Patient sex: M
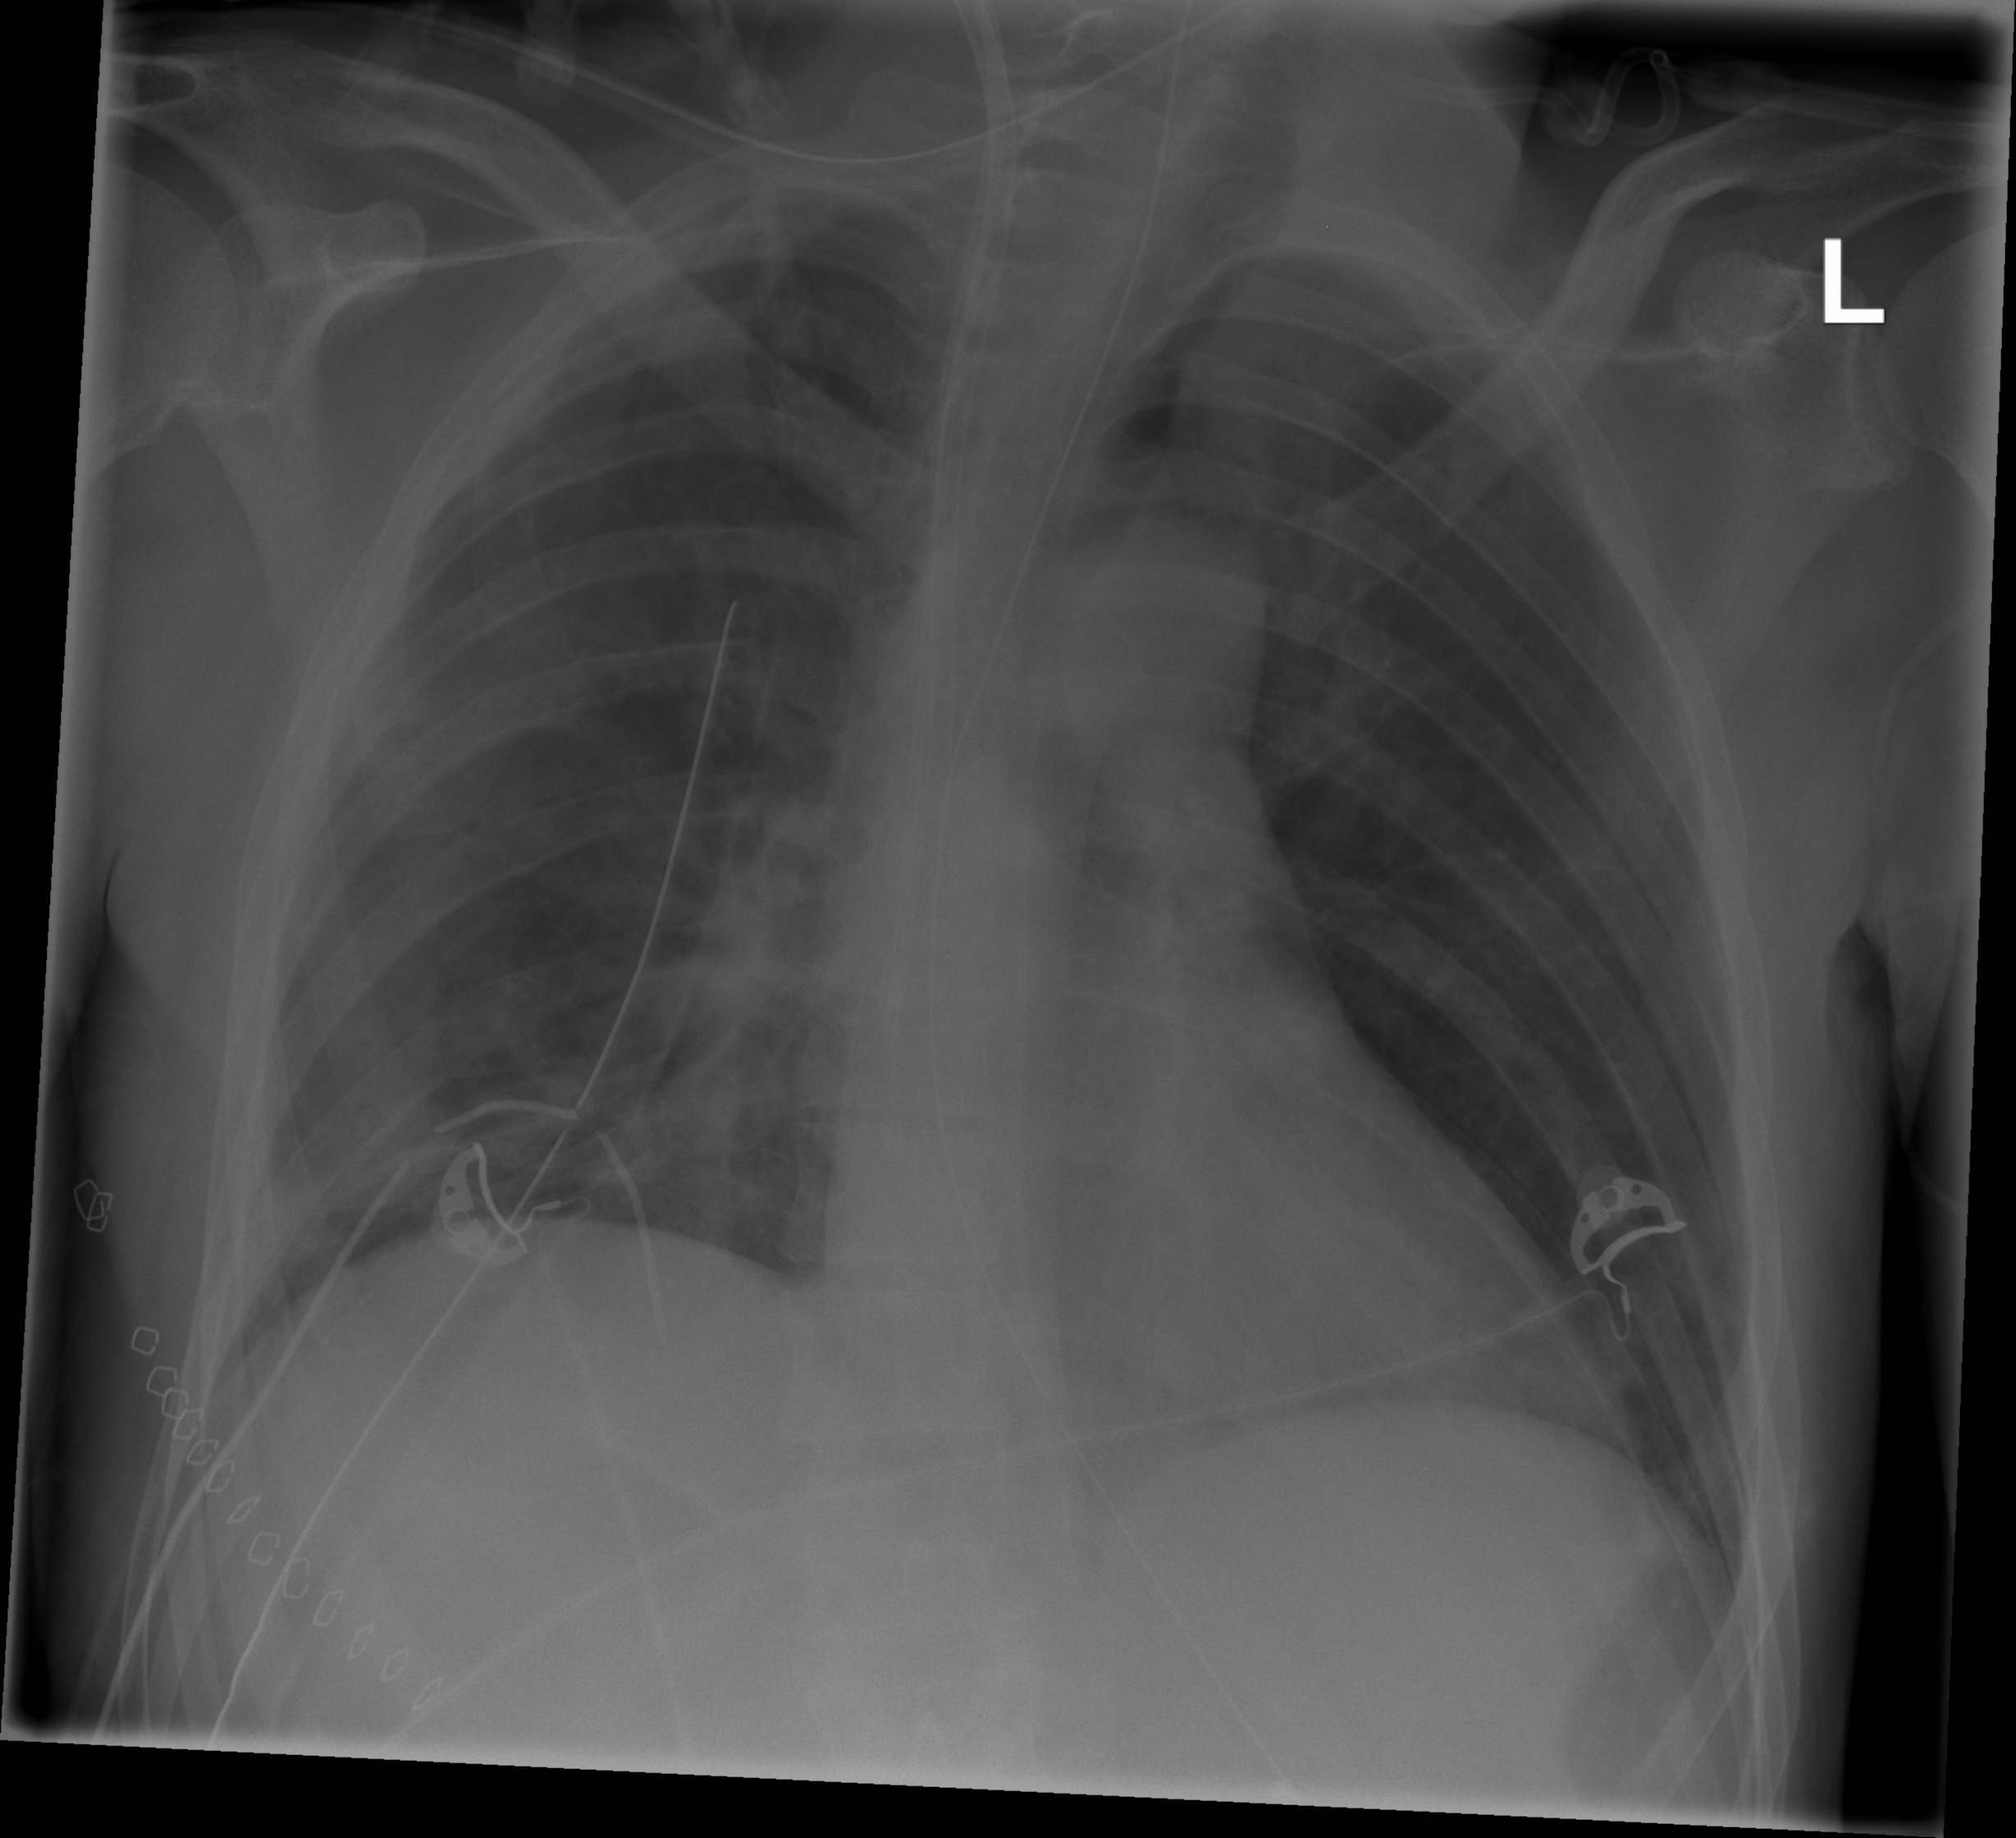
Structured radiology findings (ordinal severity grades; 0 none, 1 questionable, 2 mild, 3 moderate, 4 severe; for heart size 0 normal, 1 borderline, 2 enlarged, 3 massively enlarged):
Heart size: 0
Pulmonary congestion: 0
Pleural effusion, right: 0
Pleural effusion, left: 0
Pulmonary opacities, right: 0
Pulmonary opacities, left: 0
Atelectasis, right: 2
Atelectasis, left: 0